Question: Is it possible to show location icon just like official android application
see image for further reference.
I'm using below code to show icon but not working
'''
googleMap.getUiSettings().setMyLocationButtonEnabled(true);
'''
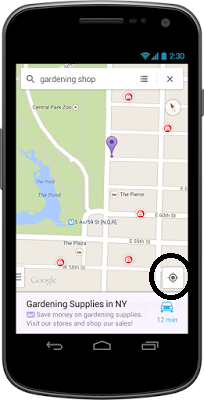
Answer: I got the solution
According to google api to enable location button you must enable location layer and
To enable the My Location layer in your application, you must first add the ACCESS_COARSE_LOCATION and ACCESS_FINE_LOCATION permissions to your application as a child of the element in your Android manifest.
'''
<uses-permission android:name="android.permission.ACCESS_COARSE_LOCATION"/>
<uses-permission android:name="android.permission.ACCESS_FINE_LOCATION"/>
'''
Take a look at here
<URL>